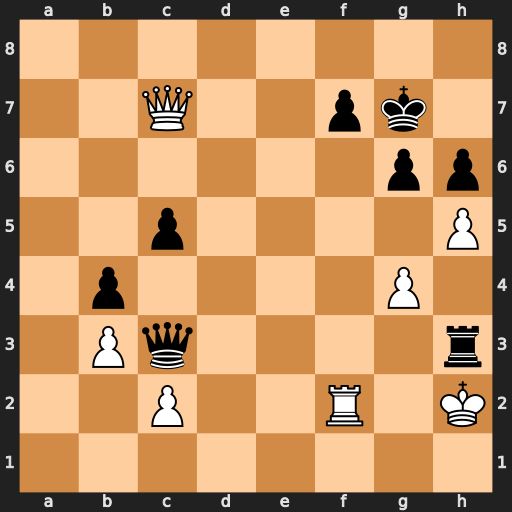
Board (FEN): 8/2Q2pk1/6pp/2p4P/1p4P1/1Pq4r/2P2R1K/8
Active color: w
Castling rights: -
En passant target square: -
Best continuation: Kg2 Rf3 Rxf3